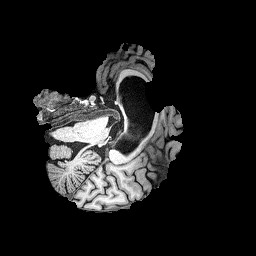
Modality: T1w
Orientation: axial
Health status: healthy